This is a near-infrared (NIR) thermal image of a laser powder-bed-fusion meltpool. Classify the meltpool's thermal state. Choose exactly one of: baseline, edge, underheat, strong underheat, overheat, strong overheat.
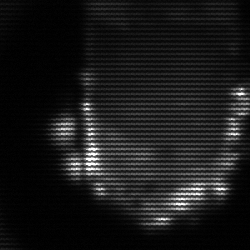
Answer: baseline